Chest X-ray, PA view. Patient: 17 years old, sex M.
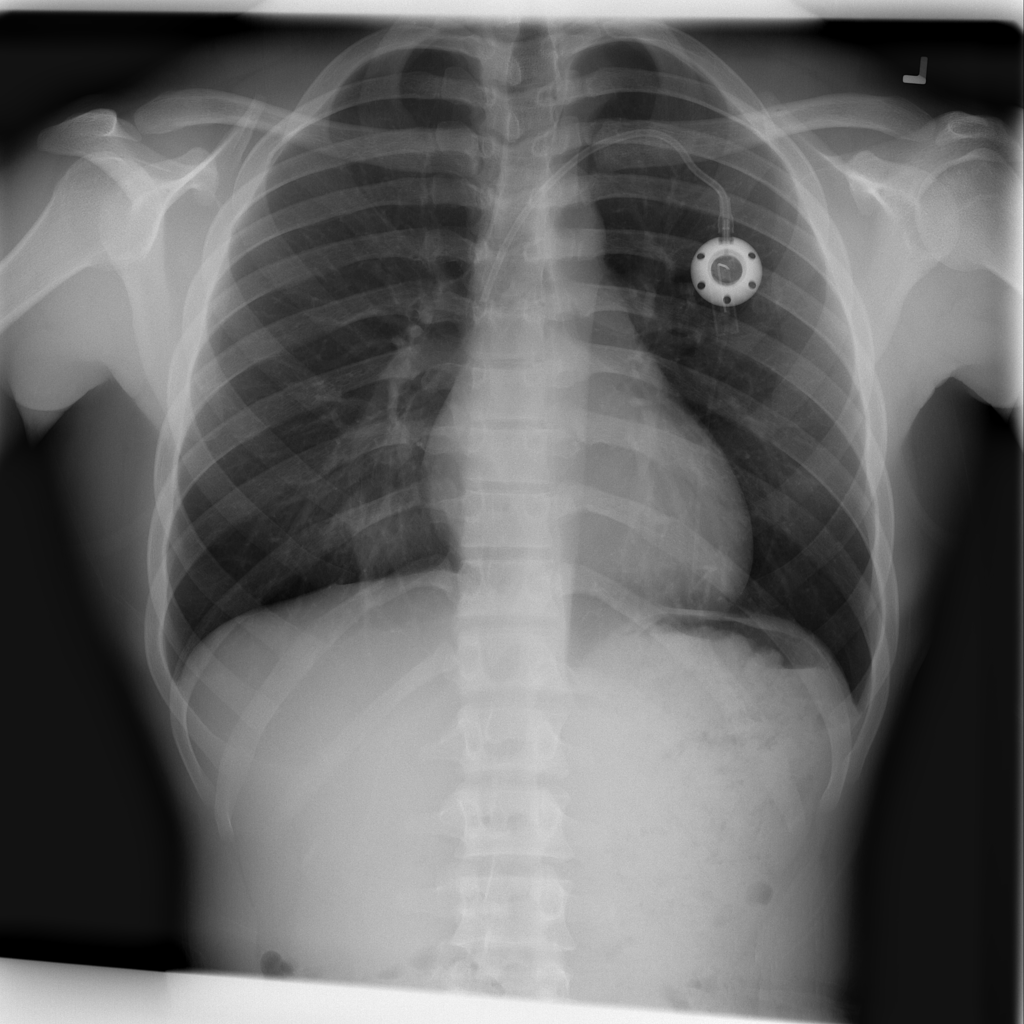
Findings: Infiltration